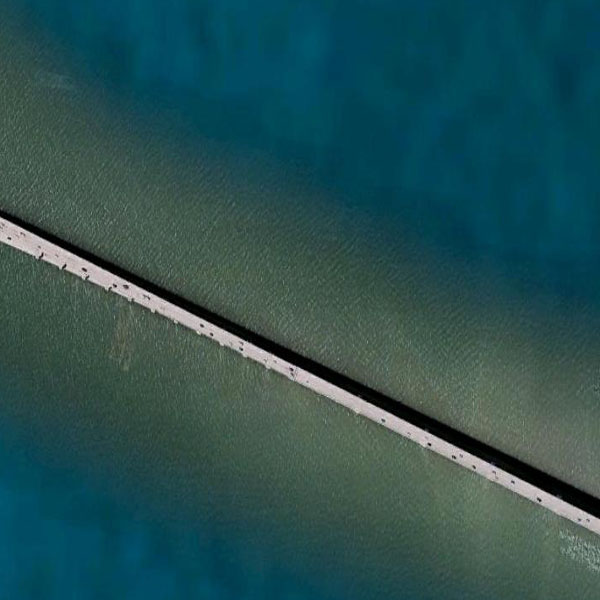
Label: Bridge